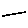
Label: line